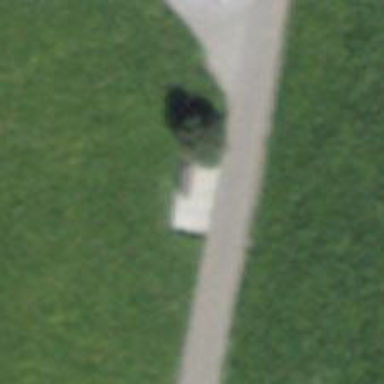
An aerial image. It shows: Bench.